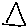
Label: triangle